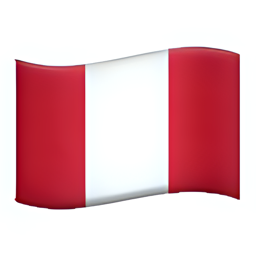
Name: flag for peru
Emoji: 🇵🇪
Group: Flags
Sub-group: country-flag